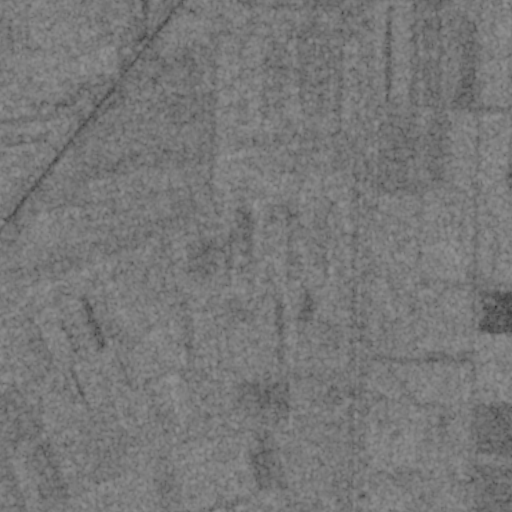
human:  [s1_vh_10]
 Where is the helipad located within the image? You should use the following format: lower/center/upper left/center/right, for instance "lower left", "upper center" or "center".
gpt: The helipad is located in the upper left of the image.
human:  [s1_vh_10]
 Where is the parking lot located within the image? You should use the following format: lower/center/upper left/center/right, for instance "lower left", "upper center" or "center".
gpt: The parking lot is located in the upper left of the image.
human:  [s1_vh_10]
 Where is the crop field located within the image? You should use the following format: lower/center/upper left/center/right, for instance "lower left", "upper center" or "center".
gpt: There is no crop field in the image.

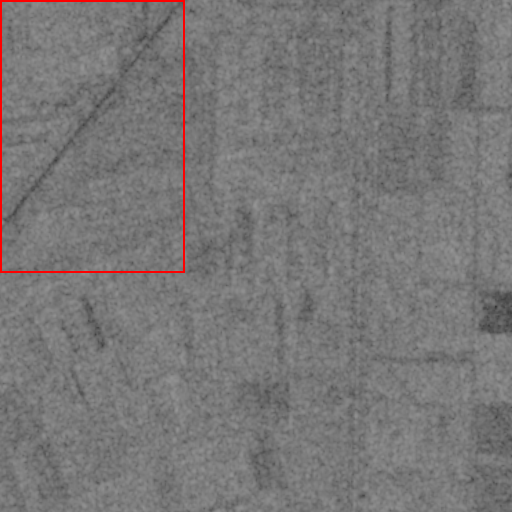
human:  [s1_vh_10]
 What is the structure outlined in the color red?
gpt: The structure outlined in red is an airport apron.
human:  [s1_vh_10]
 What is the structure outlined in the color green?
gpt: There is no green outline.